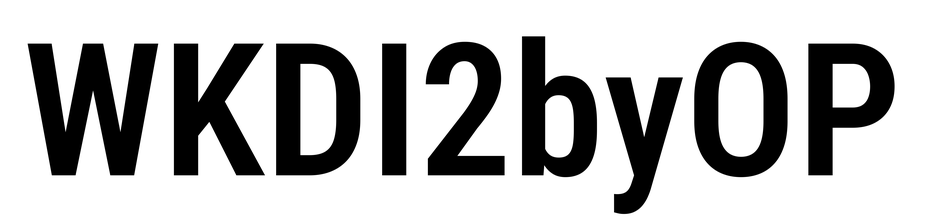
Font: Roboto_Condensed_SemiBold